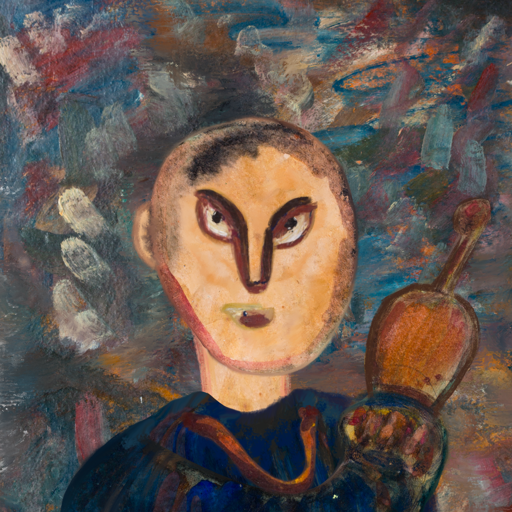
Background: Boggyland, Head And Neck Front: Childish, Face Front: After_Raid, Bust: Pipe, Hair Front: Blank, Head Accessory: Blank, Second Necklace: Comrade, Necklace: Blank, Baby: Blank